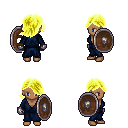
a pixel art fantasy rpg character, female body template, human, dark skin, blue robe, magenta pants, gold swoop hairstyle, metal gloves, shield, four views (front, back, left, right), 2x2 character sprite sheet, small pixel art, hard edges, no anti-aliasing